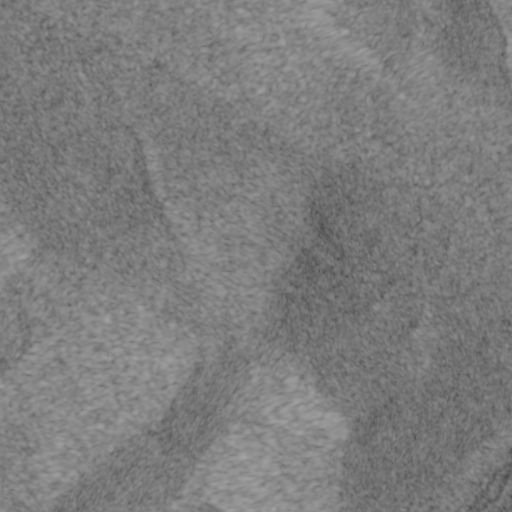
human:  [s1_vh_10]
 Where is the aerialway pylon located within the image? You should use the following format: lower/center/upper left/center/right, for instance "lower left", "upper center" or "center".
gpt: The aerialway pylon is located in the lower right of the image.
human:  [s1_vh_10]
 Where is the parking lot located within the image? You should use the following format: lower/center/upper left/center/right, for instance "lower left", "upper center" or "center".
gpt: The parking lot is located in the upper left of the image.
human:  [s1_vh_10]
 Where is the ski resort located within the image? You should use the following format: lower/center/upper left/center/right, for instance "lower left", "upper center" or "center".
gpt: The ski resort is located in the lower right of the image.
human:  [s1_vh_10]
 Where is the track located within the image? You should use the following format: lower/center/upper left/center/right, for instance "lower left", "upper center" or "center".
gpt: There is no track in the image.

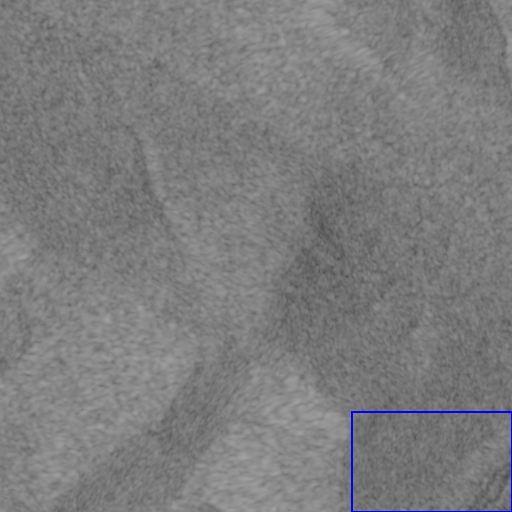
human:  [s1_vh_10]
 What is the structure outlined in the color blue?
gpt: The structure outlined in blue is a ski resort.
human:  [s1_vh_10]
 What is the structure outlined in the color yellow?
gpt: There is no yellow outline.